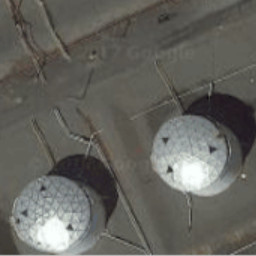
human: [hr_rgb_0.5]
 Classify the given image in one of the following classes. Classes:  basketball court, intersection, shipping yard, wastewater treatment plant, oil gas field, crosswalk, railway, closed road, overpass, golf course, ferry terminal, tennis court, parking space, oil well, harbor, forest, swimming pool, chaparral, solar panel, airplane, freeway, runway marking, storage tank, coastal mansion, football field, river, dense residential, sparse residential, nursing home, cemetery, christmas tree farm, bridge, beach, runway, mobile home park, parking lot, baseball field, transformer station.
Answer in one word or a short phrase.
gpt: storage tank